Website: ulta-beauty
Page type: address-validator
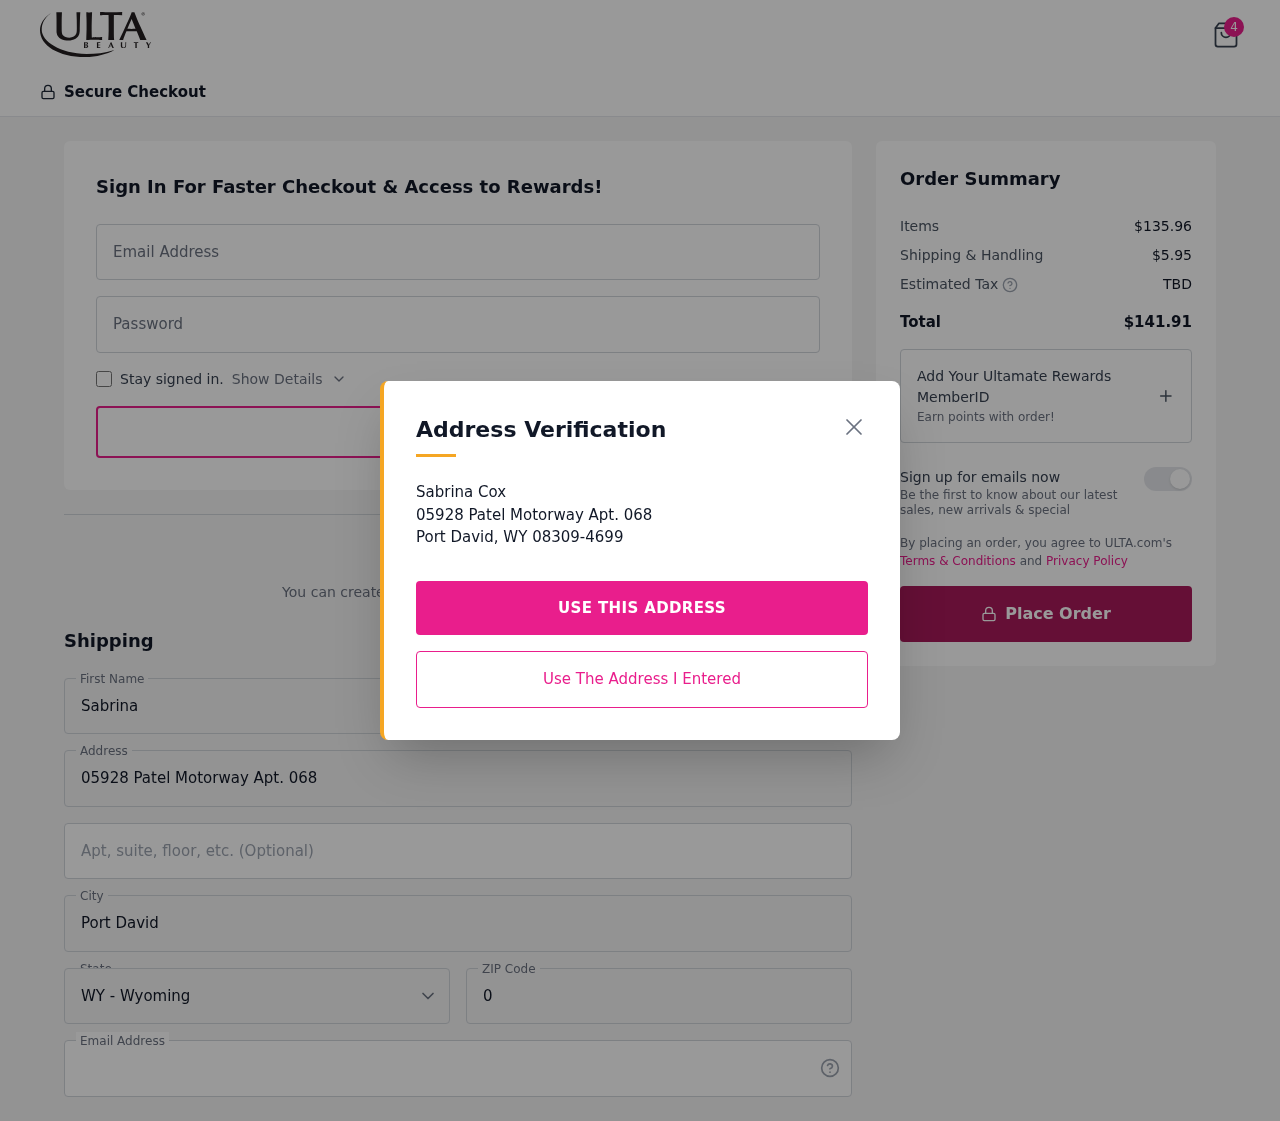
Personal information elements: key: PII_CITY
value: Port David
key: PII_EMAIL
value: sabrina_cox@yahoo.com
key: PII_FIRSTNAME
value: Sabrina
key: PII_LASTNAME
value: Cox
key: PII_POSTCODE
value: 08309
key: PII_STATE_ABBR
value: WY
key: PII_STREET
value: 05928 Patel Motorway Apt. 068
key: PII_STREET2
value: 05928 Patel Motorway Apt. 068
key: PII_FULLNAME2
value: Sabrina Cox
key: PII_CITY2
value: Port David
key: PII_STATE_ABBR2
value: WY
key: PII_POSTCODE_FULL
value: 08309
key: PII_POSTCODE_EXT
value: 4699
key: PII_POSTCODE_NUMERIC
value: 8309
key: PII_POSTCODE_EXT_NUMERIC
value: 4699
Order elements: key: ORDER_NUM_ITEMS
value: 4
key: ORDER_SUBTOTAL
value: $135.96
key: ORDER_SHIPPING_COST
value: $5.95
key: ORDER_TOTAL
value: $141.91